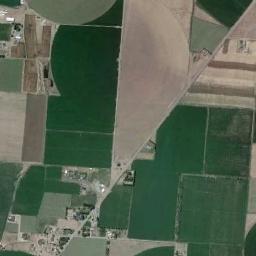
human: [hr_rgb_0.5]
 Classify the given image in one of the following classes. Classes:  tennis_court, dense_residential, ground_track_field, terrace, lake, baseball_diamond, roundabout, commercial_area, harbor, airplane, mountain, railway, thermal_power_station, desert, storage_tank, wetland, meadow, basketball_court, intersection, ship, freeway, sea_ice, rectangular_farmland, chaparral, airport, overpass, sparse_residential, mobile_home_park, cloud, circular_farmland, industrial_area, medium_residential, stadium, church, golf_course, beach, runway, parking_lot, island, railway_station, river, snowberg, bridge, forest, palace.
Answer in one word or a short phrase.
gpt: rectangular_farmland